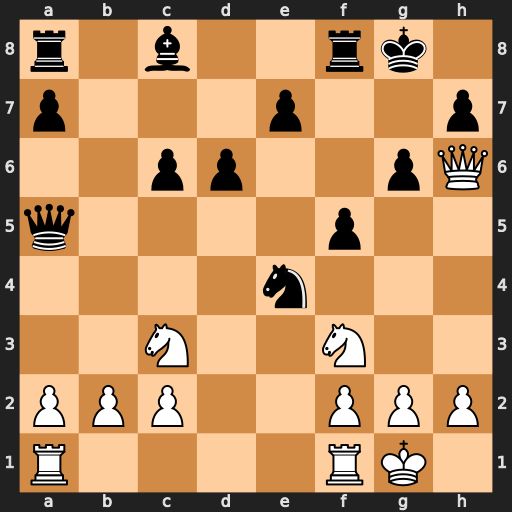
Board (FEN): r1b2rk1/p3p2p/2pp2pQ/q4p2/4n3/2N2N2/PPP2PPP/R4RK1
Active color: w
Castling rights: -
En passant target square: -
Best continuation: Nxe4 fxe4 Ng5 Qxg5 Qxg5